Field crop: maize
Growth stage: 2
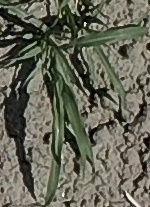
Species: sorghum